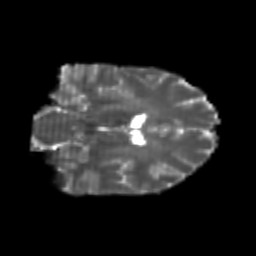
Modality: T2w
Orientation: coronal
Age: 24
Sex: male
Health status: healthy
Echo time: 0.074 s